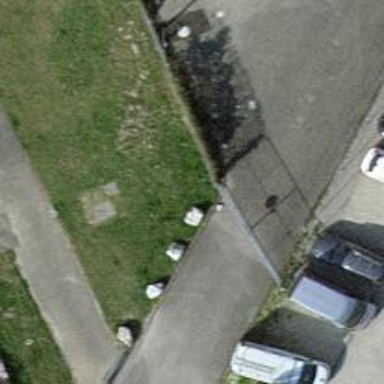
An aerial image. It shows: Gate.